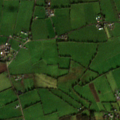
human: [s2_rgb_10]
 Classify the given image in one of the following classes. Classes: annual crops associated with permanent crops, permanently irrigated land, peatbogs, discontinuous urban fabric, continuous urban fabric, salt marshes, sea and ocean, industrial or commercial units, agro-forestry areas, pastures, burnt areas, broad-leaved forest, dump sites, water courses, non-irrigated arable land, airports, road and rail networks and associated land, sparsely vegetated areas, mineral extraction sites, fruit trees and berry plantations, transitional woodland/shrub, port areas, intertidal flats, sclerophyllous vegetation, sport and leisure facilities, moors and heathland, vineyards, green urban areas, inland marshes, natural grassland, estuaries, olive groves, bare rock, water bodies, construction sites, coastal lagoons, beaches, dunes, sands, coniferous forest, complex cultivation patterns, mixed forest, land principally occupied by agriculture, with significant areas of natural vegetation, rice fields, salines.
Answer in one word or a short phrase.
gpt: non-irrigated arable land, pastures